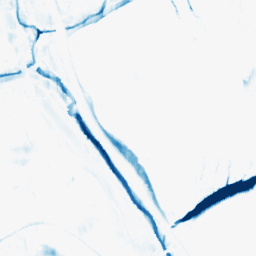
Category: morphological
Decomposition family: morphological_rect
Decomposition parameters: operation: closing
width: 5
height: 20
Upsampling method: linear_exact
Upsampling parameters: scale: 4
Upsampling scale: 4